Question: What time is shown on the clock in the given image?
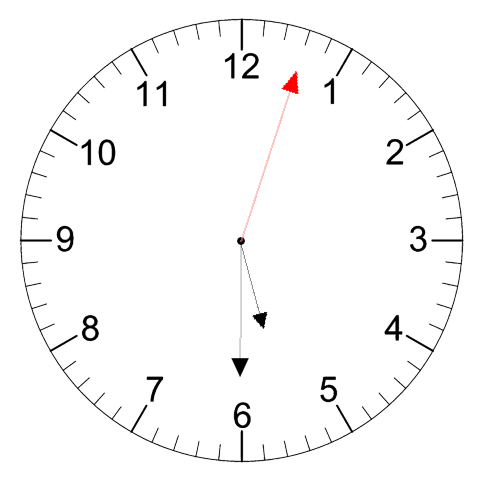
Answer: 05:30:03